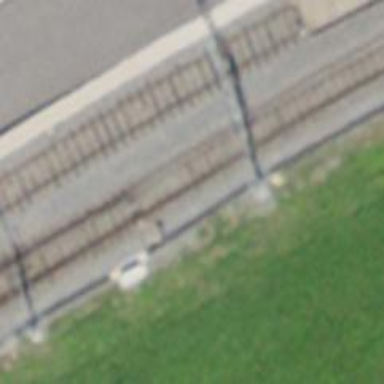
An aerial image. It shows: Railway switch.